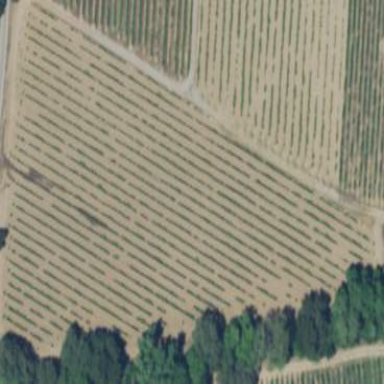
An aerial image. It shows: Vineyard where grapes are grown.